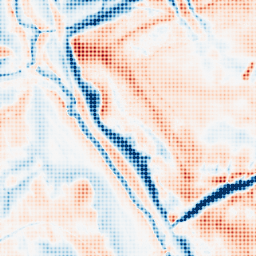
Category: trend_removal
Decomposition family: local_polynomial
Decomposition parameters: window_size: 31
degree: 1
Upsampling method: sinc_blackman
Upsampling parameters: scale: 8
kernel_size: 8
Upsampling scale: 8